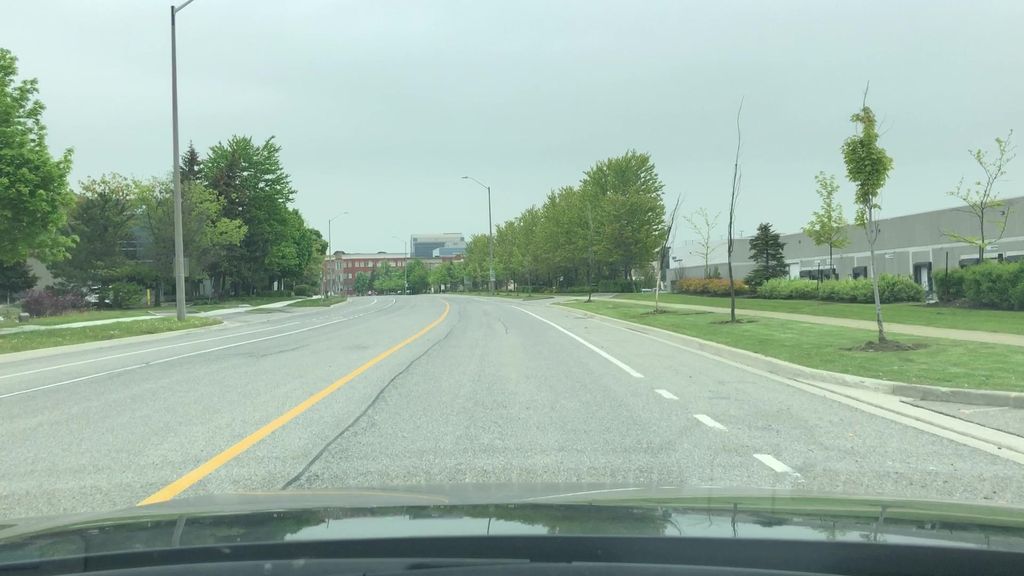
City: toronto